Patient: sex F, age 58
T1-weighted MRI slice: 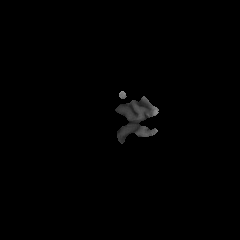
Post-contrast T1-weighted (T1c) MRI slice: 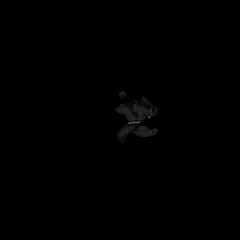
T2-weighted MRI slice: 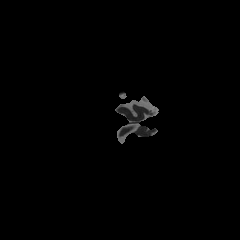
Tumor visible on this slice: no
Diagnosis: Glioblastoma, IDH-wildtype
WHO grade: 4